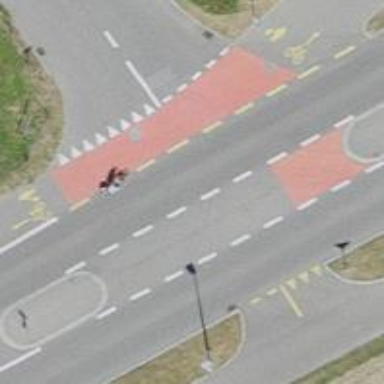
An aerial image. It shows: Unmarked crossing with pedestrian island.